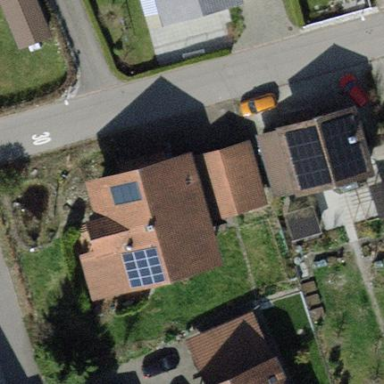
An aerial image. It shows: Detached building with gabled roof.